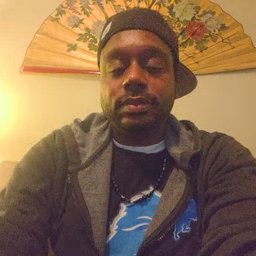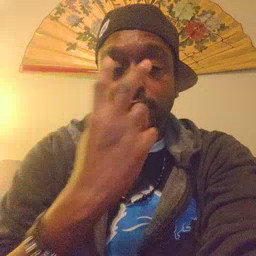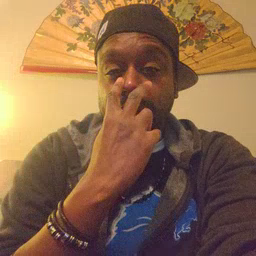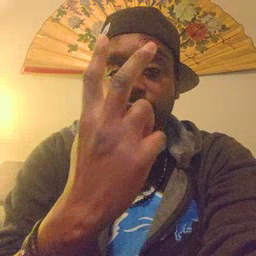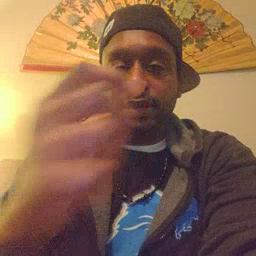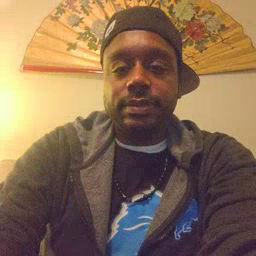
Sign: see